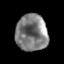
Tissue: prostate
Cell type: Epithelial cells
Senescence score: 0.2905
Nuclear area (px): 1143
Mean DAPI intensity: 125.391